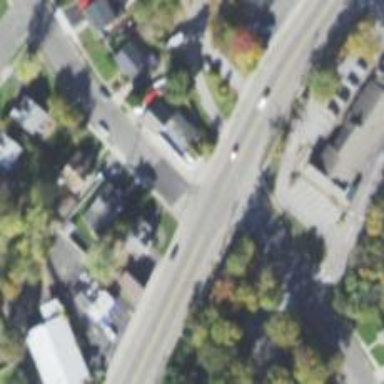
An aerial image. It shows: Marked road crossing.